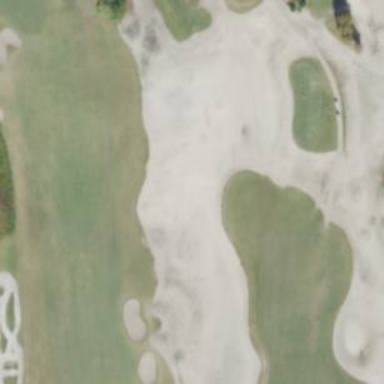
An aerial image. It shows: Golf fairway surrounded by grass.